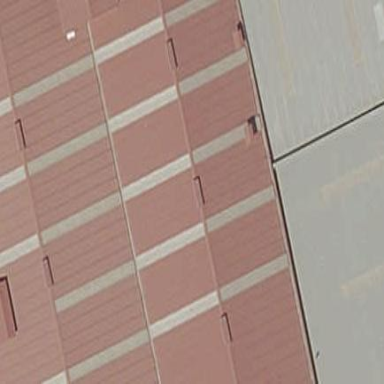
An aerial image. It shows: Industrial building.